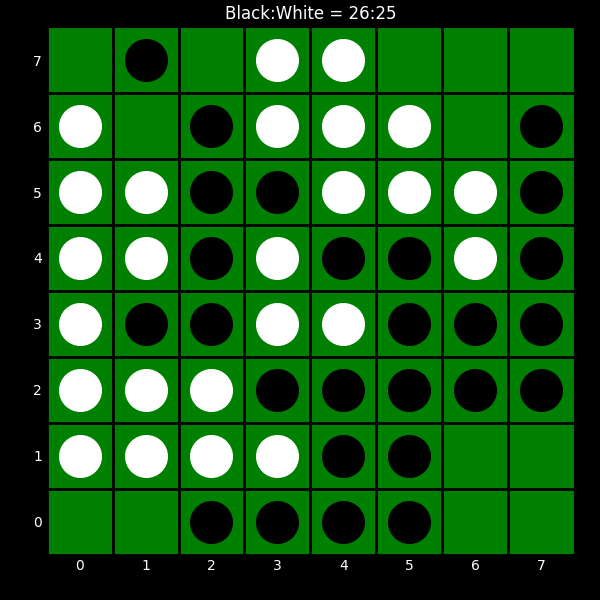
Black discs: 26
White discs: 25